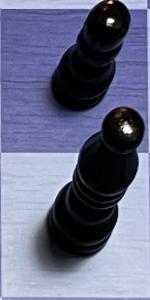
Label: Bishop_Black